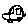
Label: car